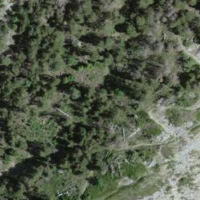
EUNIS habitat code: 52
Species observed at this site:
Saponaria ocymoides